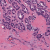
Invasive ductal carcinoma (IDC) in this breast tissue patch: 1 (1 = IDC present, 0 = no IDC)